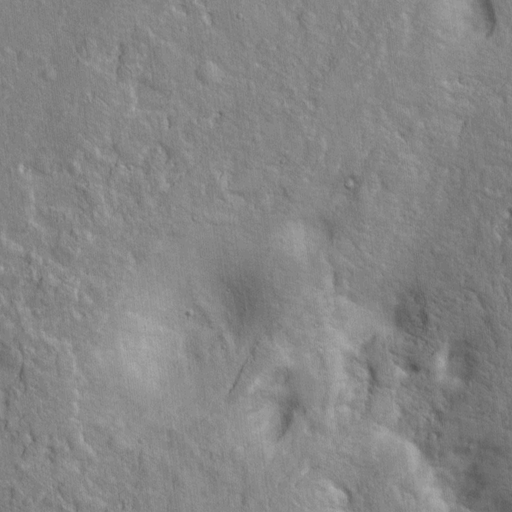
Classes present: Background, Cone